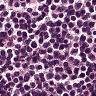
Metastatic tissue present: no